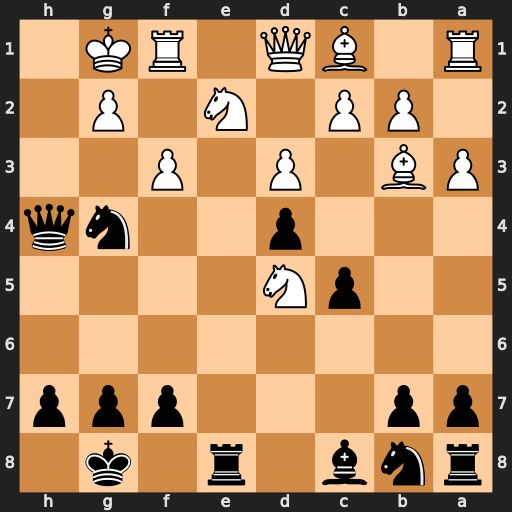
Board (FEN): rnb1r1k1/pp3ppp/8/2pN4/3p2nq/PB1P1P2/1PP1N1P1/R1BQ1RK1
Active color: b
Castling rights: -
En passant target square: -
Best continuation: Qh2#